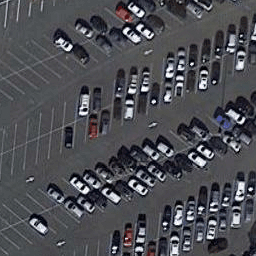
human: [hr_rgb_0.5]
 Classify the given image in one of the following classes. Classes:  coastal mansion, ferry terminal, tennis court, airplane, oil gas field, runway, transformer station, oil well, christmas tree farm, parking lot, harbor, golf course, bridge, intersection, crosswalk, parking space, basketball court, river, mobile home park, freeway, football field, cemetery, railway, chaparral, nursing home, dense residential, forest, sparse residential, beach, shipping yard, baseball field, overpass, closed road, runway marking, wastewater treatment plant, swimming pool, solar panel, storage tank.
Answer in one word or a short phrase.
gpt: parking lot